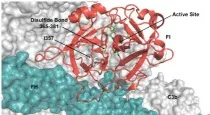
Functional evaluation of Factor I (FI) variant Ile357Met: proteolytic activity. The fluid-phase C3b proteolytic activity of the variant factor I (357Met) with its cofactor proteins (Factor H [FH], membrane cofactor protein [MCP], or complement receptor 1 [CR1]) was assessed by cleavage of purified C3b to iC3b and compared to wild type (WT). For these assays, purified WT and FI variant proteins were diluted in physiologic salt (150 mM NaCl) buffer with C3b (10 ng; Complement Technologies, Inc, Tyler, TX USA) at 37 C. Concentrations of WT or variant FI used with the individual cofactors were 10 ng with MCP, 20 ng with FH and 15 ng with CR1. Concentration of cofactor used in the reactions were 100 ng MCP, 200 ng FH or 150 ng CR1. Reactions were carried out in a total volume of 15 microl/reaction at 37 C. Kinetic analysis of the WT and variants was achieved through collection of sample at 0, 10, 20 and 30 min. At each time point 7 microl of 3x Laemmli reducing sample buffer was added to individual reactions to stop the reaction and then heated at 95 C for 5 min. The samples were electrophoresed on 10% Tris-glycine gel and then transferred to nitrocellulose for WB analysis. Membranes were rinsed with TBS-T (0.05%Tween-20) for 5 min and blocked overnight with 5% nonfat dry milk in PBS. Blots were probed with a 1:5,000 dilution of goat anti-human C3 (Complement Technologies, Inc, Tyler, TX, USA) followed by HRP-conjugated rabbit anti-goat IgG and developed with SuperSignal substrate (Thermo Fisher Scientific, Waltham, MA, USA). The signal detected on radiographic films was scanned using a laser densitometer (Pharmacia LKB Biotechnology, Piscataway, NJ, USA). Multiple exposures were used to establish linearity. (F) Mapping of the Ile357 on the triple complex of Factor H and C3b shows that the variant is away from the binding surface of FH, therefore we speculate that it likely leads to a conformational change resulting in low functional activity.
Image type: radiology (ct)